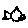
Label: fish